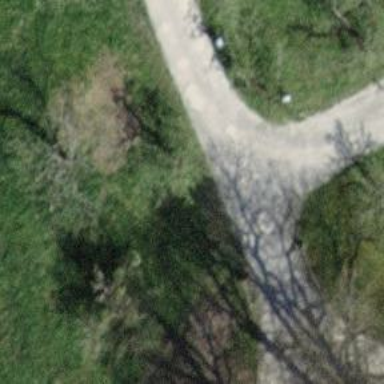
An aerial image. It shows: Unpaved driveway designed for service vehicles.